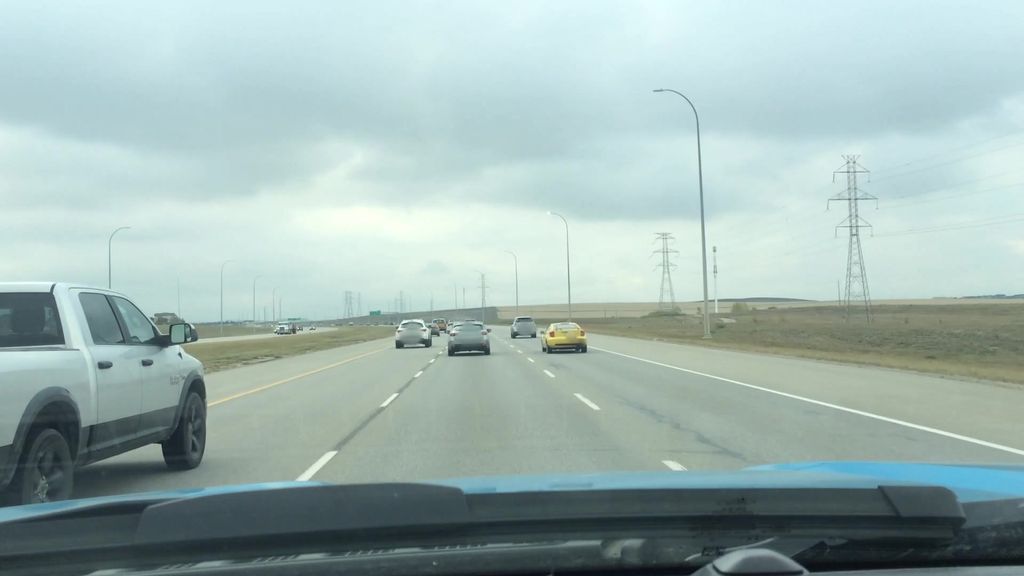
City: calgary